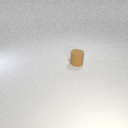
small brown rubber cylinder